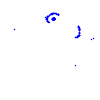
Particle: kaon